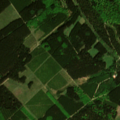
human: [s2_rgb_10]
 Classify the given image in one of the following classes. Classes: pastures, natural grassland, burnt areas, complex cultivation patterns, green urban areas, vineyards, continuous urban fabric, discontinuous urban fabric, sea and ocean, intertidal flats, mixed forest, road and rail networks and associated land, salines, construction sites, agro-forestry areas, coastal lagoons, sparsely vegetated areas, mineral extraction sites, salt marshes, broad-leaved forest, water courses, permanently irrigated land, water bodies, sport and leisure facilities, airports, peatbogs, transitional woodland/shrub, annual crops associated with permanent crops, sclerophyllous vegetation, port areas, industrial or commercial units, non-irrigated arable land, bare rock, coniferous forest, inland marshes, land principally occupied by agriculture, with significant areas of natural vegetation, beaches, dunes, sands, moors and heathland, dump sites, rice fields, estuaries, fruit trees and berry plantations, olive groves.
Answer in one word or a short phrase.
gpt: land principally occupied by agriculture, with significant areas of natural vegetation, coniferous forest, mixed forest